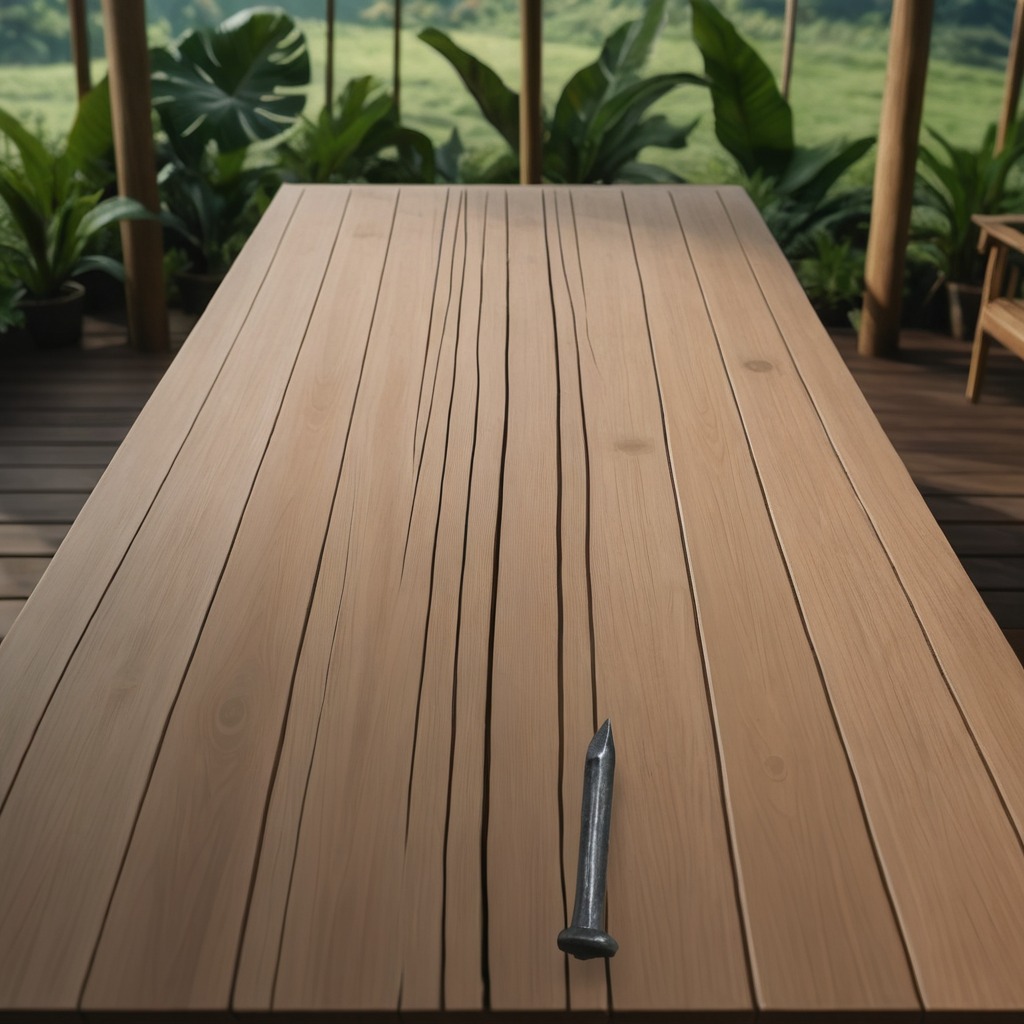
An iron nail is lying on a wooden table inside a jungle field workshop tent.